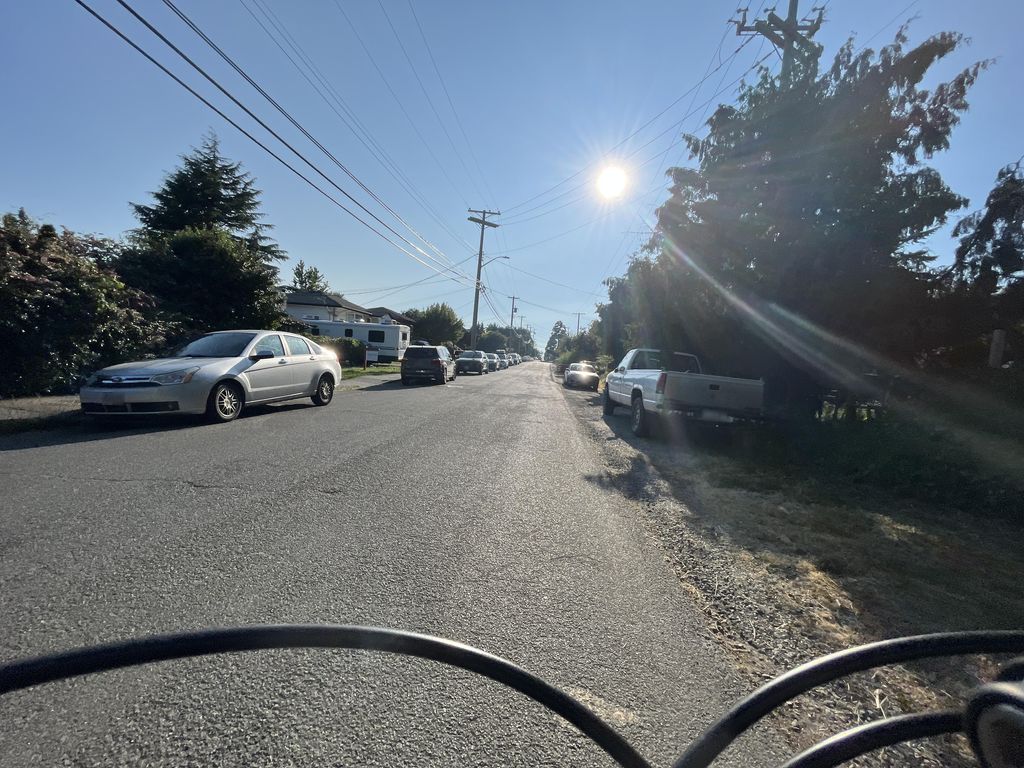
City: victoria